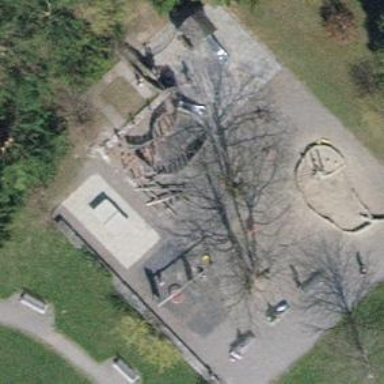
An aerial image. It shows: Playground area for leisure activities on the land.